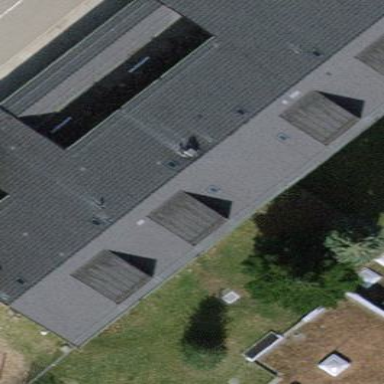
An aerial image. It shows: School building.